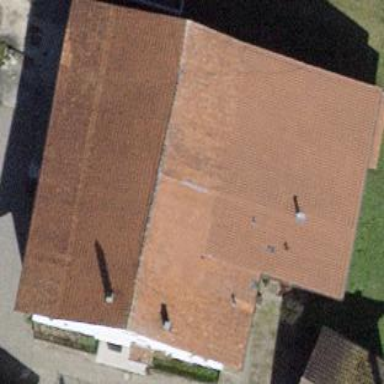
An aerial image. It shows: Farm building with gabled roof.